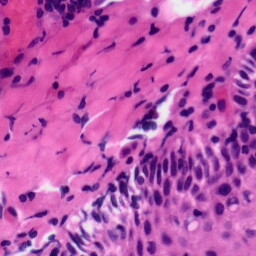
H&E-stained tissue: Tonsil